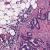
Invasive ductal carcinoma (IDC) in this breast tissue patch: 1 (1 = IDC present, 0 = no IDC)